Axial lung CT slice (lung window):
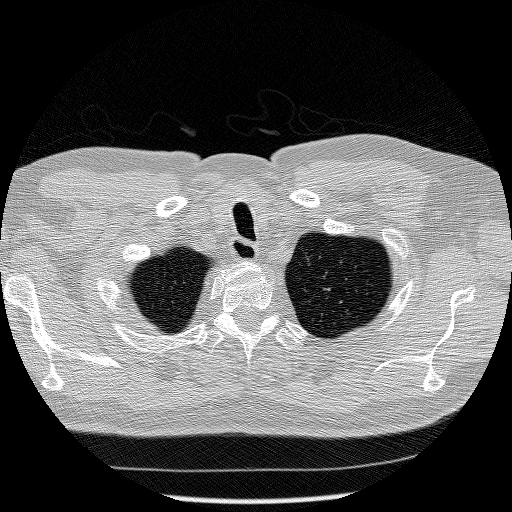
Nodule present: no